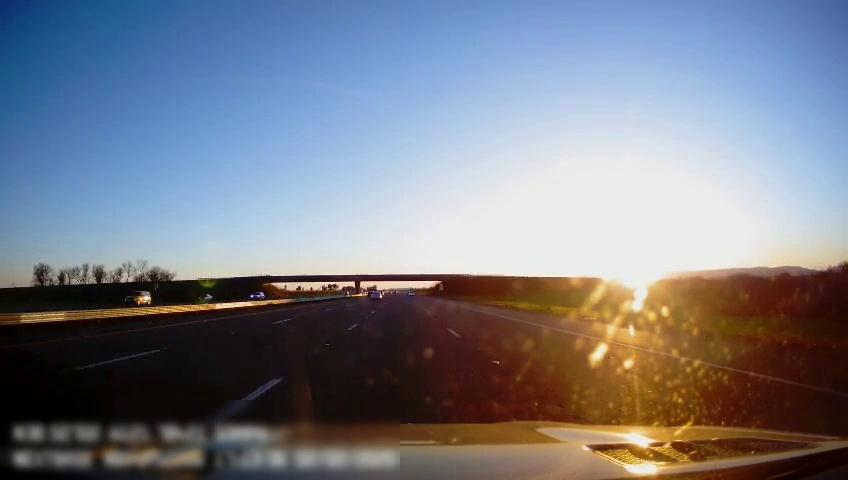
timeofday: Day
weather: Sunny
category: Drivable Space
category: Vehicles | Car
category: Vehicles | SUV
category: Vehicles | Car
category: Vehicles | SUV
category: Lanes | Alternate Lane
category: Lanes | Alternate Lane
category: Lanes | Current Lane
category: Lanes | Current Lane
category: Lanes | Alternate Lane